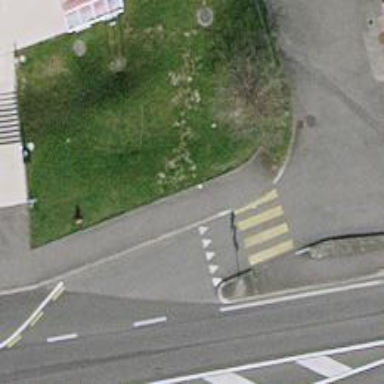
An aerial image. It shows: Kerb serving as barrier.